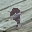
Label: 9